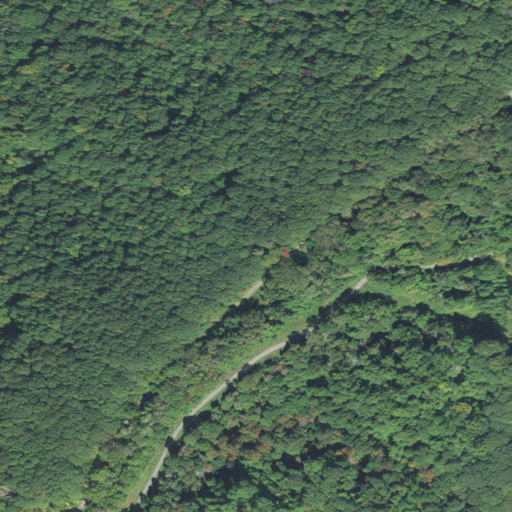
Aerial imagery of gap in North Carolina named Partin Gap containing deciduous forest and open development